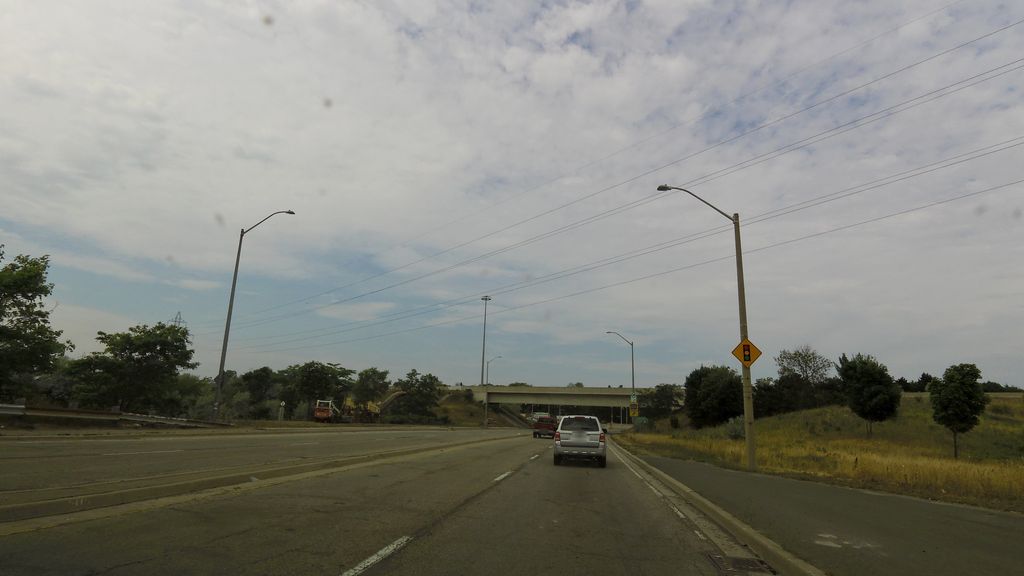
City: hamilton